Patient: sex M, age 69
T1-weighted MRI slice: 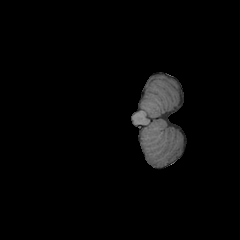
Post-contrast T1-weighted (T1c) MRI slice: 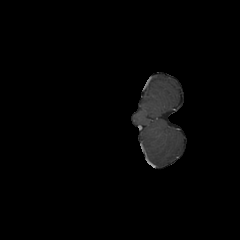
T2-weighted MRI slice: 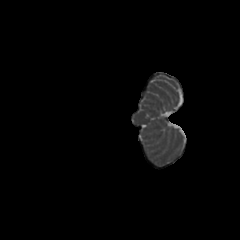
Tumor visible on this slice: no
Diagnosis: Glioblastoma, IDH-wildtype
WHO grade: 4